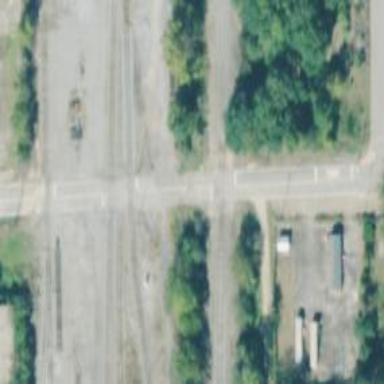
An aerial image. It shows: Level crossing along the railway.